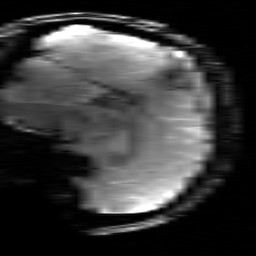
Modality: T2starw
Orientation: sagittal
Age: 22
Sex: male
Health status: healthy
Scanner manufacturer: siemens
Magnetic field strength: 3 T
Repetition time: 0.7 s
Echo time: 0.02 s